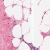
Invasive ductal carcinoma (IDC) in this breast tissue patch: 0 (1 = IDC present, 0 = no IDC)